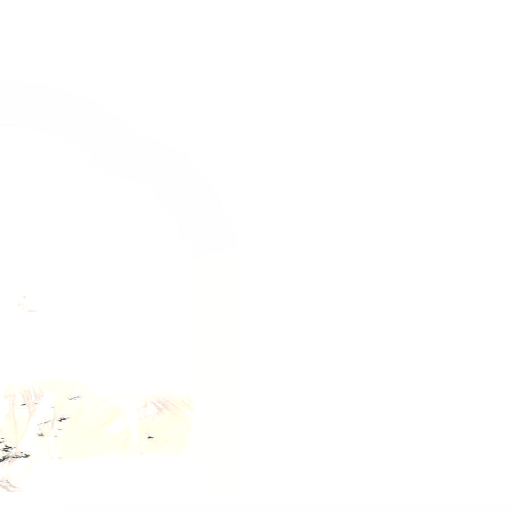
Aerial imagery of ridge(s) in Alaska named The Grand Parapet containing only unknown